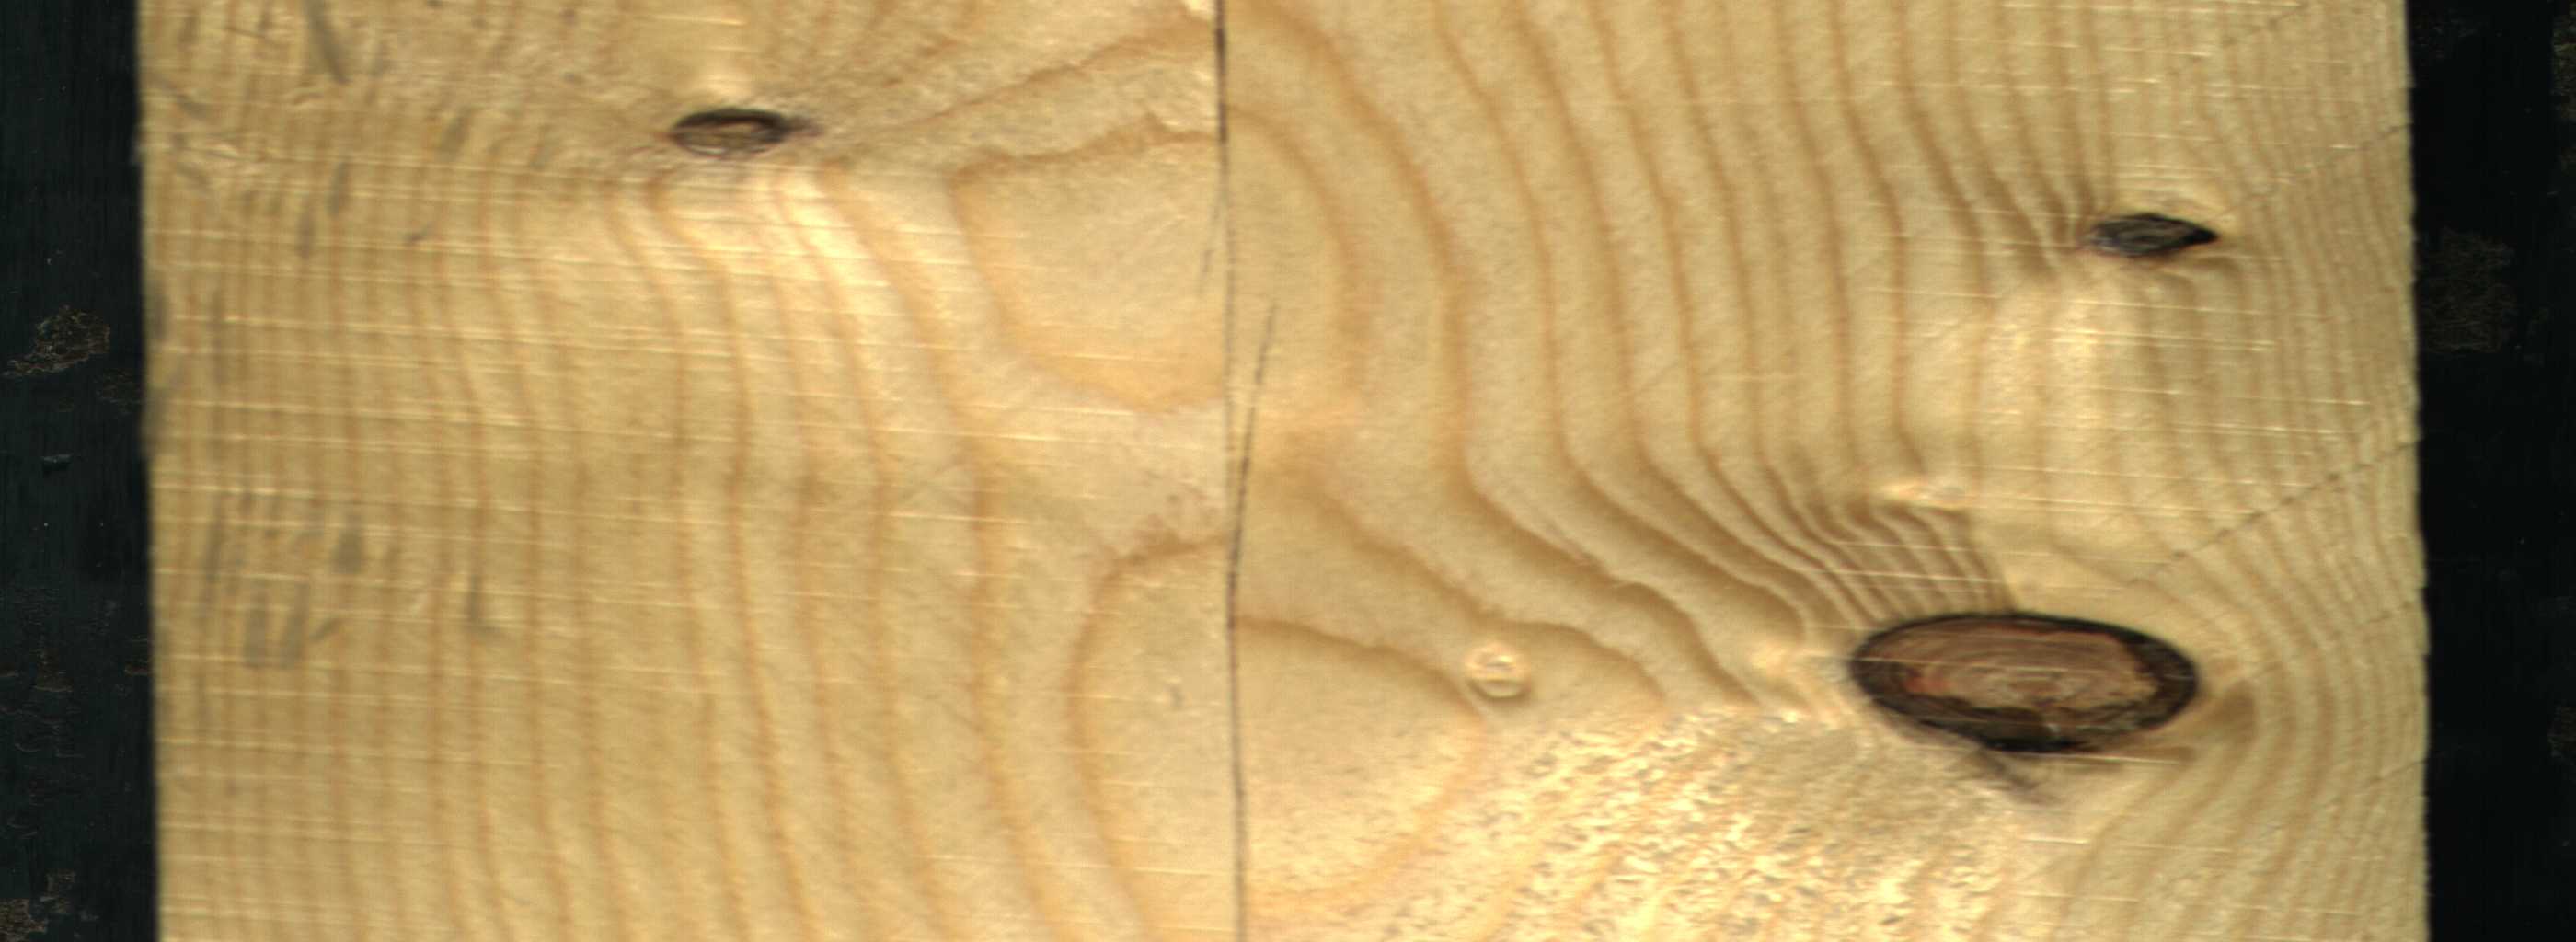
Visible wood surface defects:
Crack
Dead_Knot
Dead_Knot
Live_Knot